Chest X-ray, PA view. Patient: 38 years old, sex F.
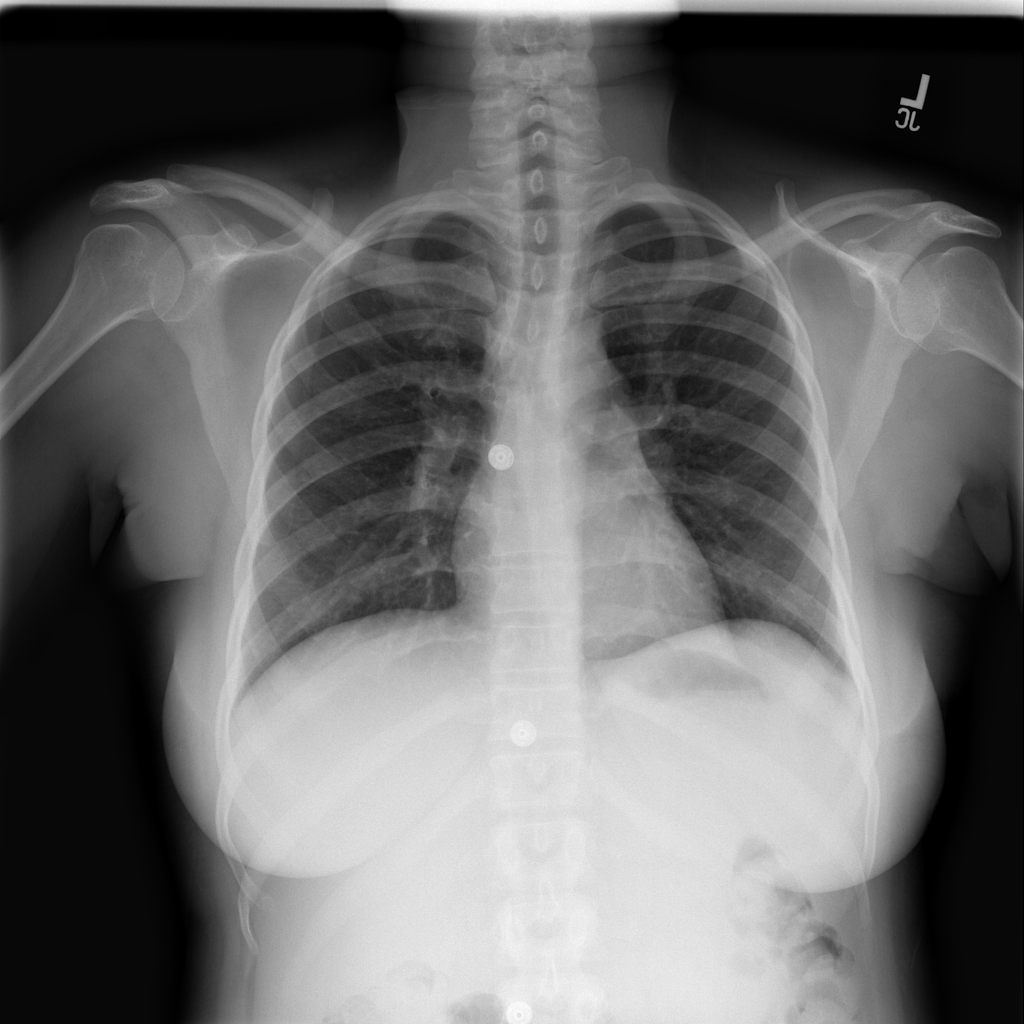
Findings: No Finding